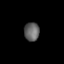
Tissue: lung
Cell type: Epithelial cells
Senescence score: 0.1389
Nuclear area (px): 279
Mean DAPI intensity: 97.824